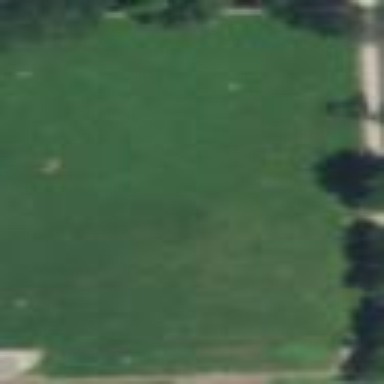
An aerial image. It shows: Recreation ground.